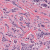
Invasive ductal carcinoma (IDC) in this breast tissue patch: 1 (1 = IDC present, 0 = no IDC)